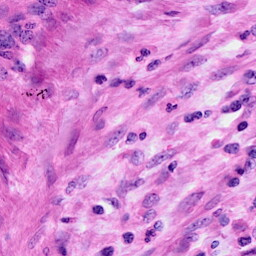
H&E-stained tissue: Cervix